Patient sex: M
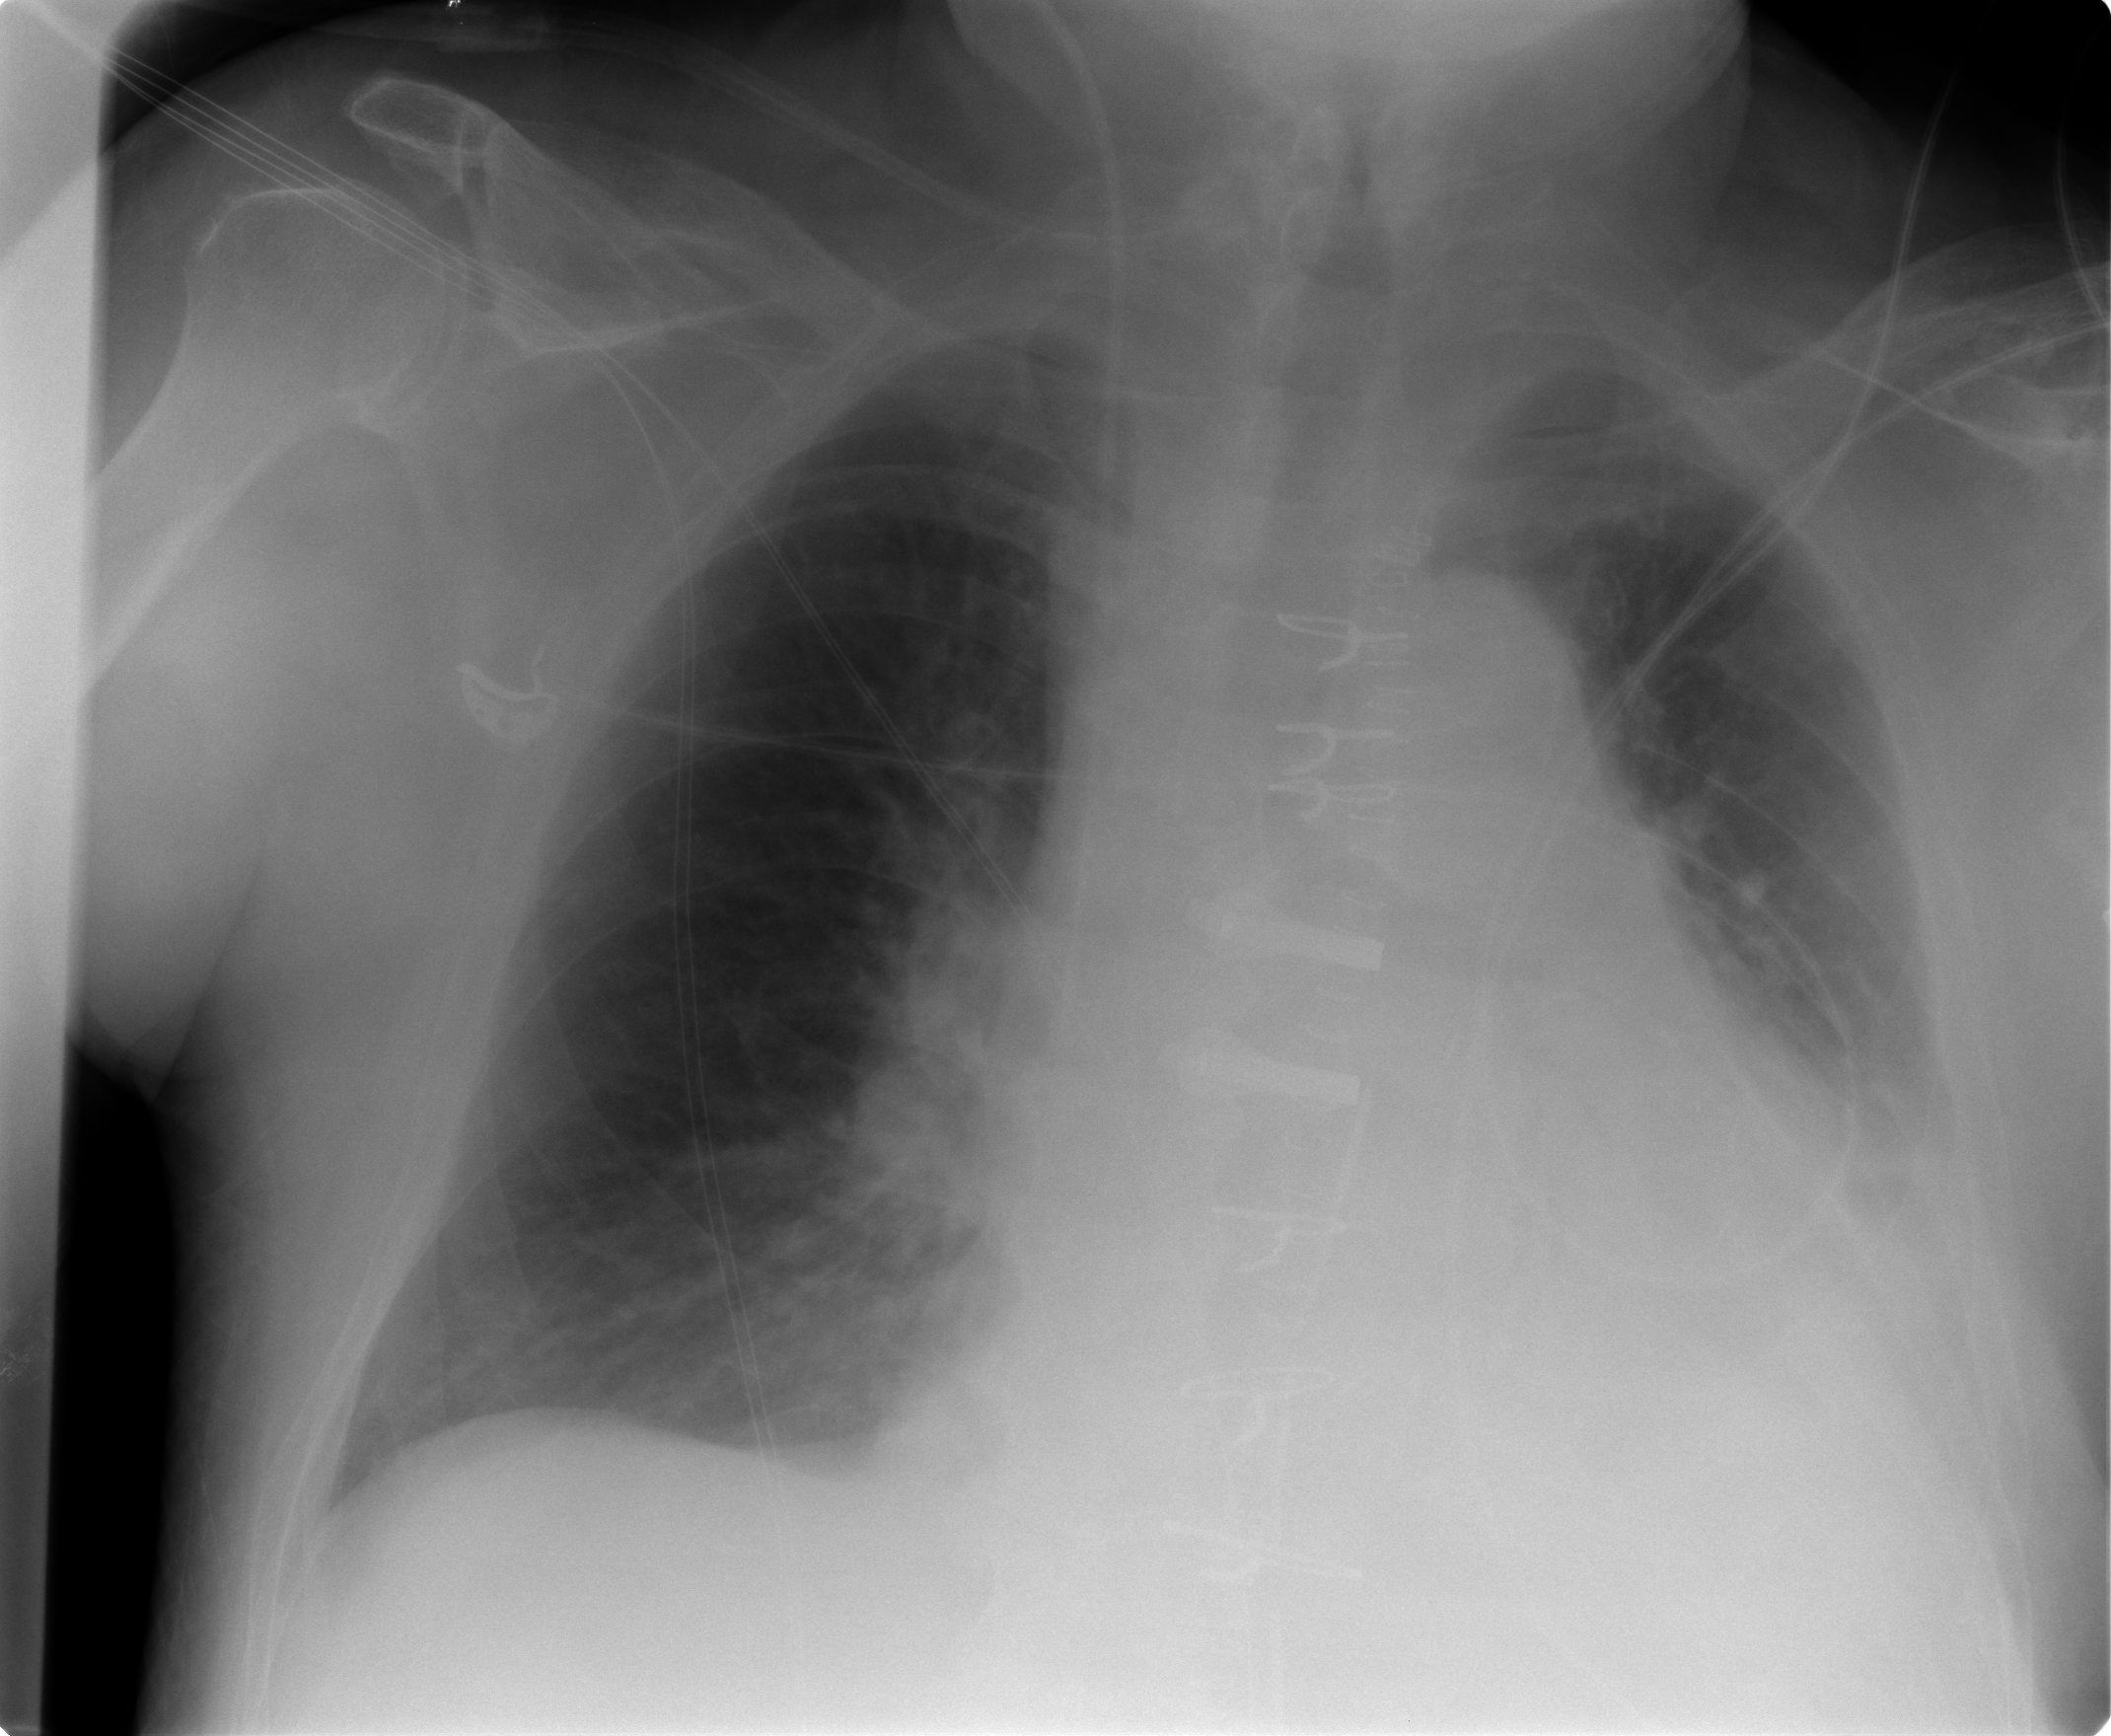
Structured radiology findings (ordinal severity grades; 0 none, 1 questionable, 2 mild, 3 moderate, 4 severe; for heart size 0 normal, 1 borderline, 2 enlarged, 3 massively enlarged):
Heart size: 2
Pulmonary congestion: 2
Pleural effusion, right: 0
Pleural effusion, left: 2
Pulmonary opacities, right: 0
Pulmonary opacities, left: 0
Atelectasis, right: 0
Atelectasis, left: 2